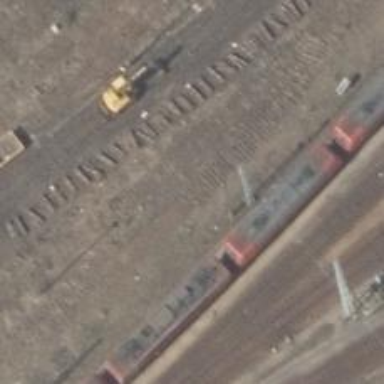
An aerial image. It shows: Abandoned railway yard is depicted.